Interaction volume radius: 10 \u00c5
Interaction volume height: 15 \u00c5
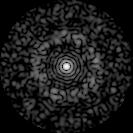
Disorder parameter: 0.8168